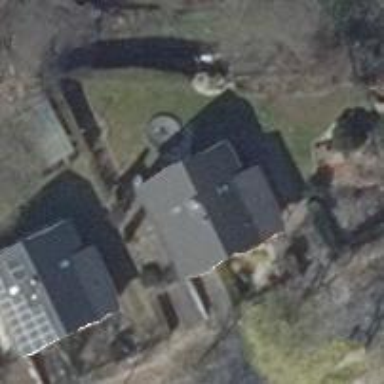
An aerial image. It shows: Detached building with gabled roof.